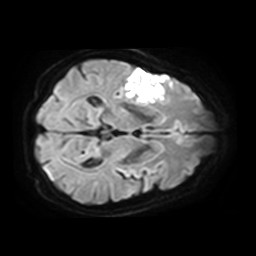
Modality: TRACE
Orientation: axial
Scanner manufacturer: philips
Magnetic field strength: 3 T
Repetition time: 3.993 s
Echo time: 0.06084 s